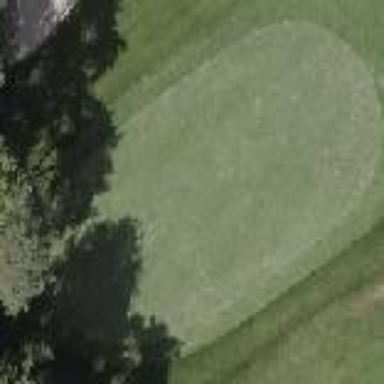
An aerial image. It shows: Golf green.